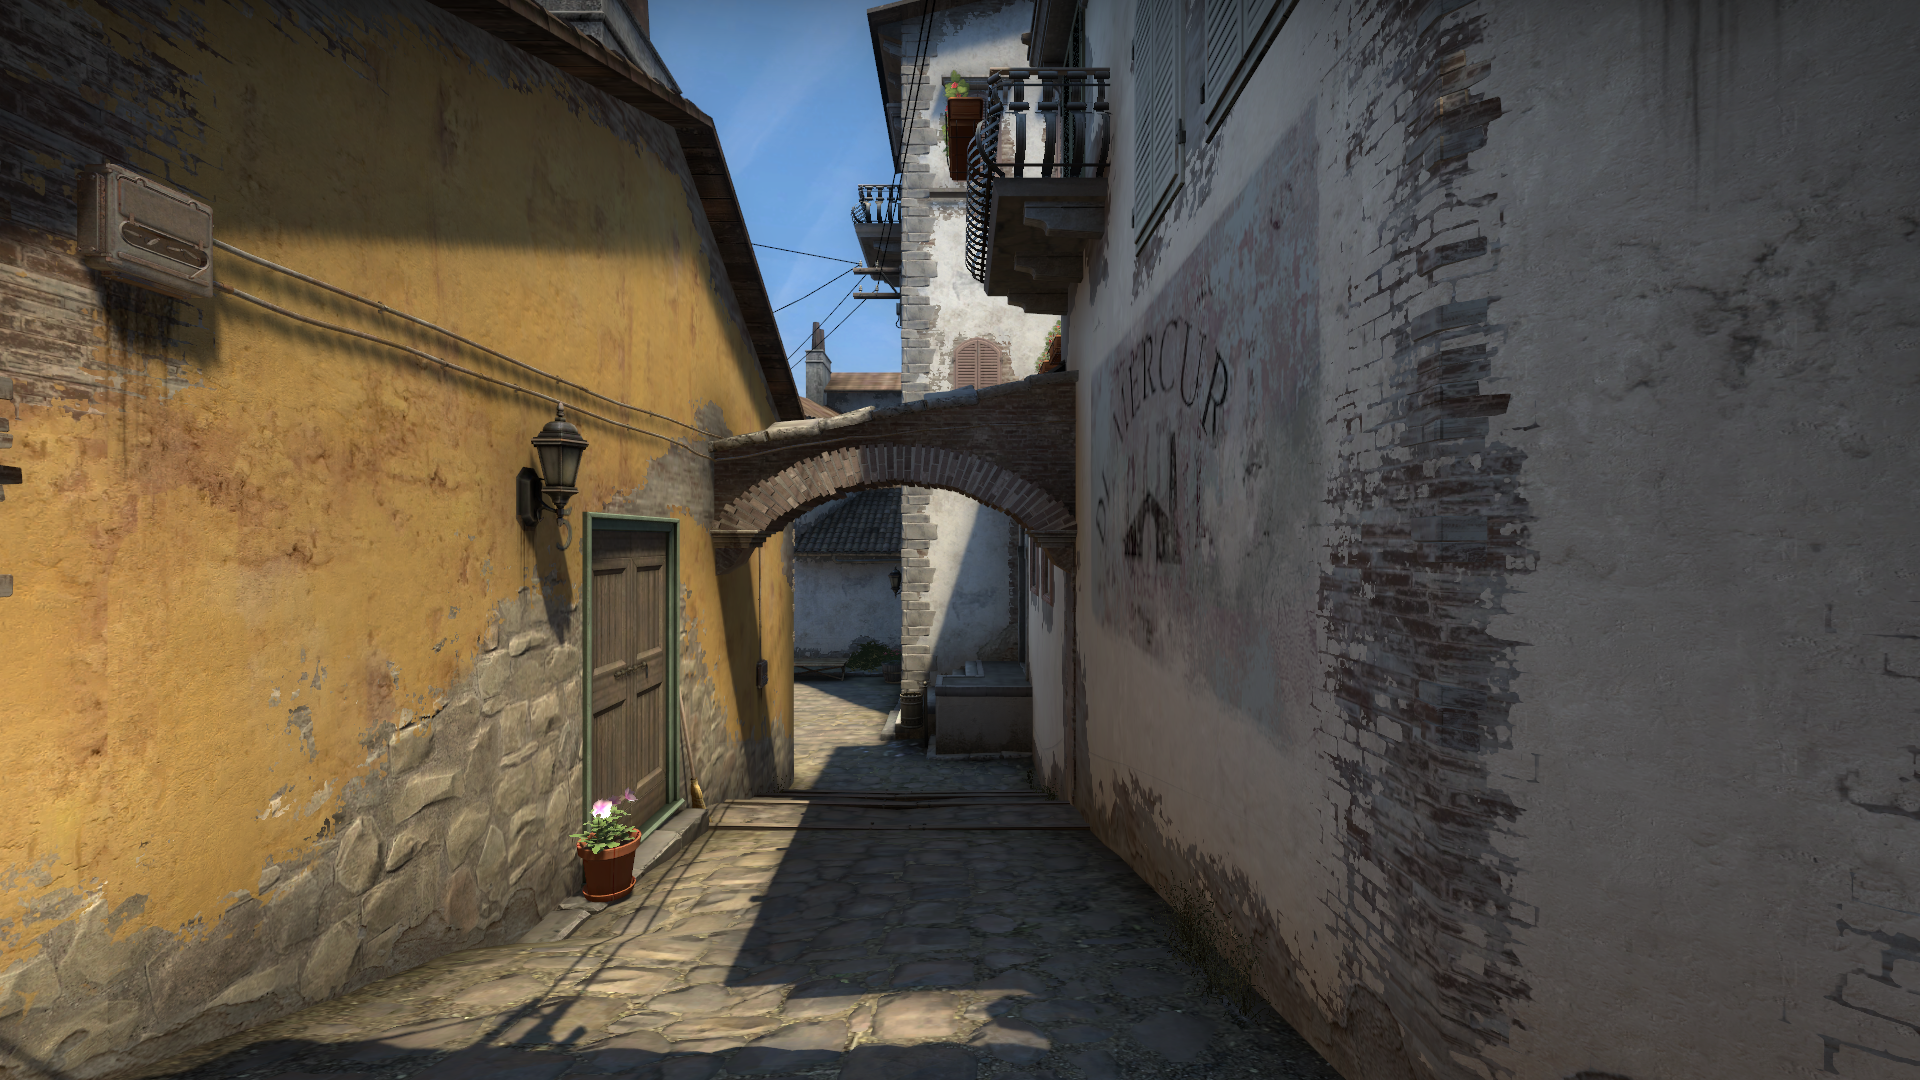
Map: de_inferno